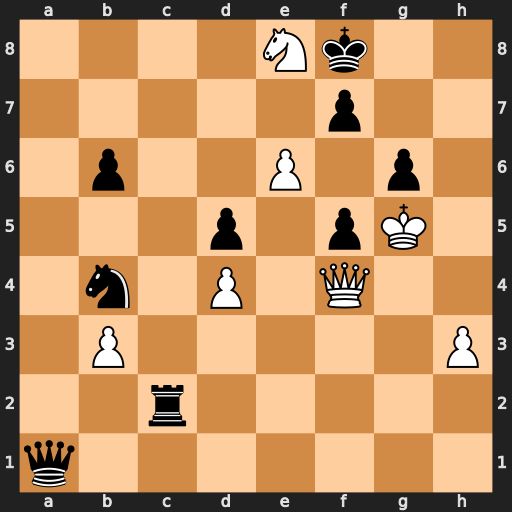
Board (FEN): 4Nk2/5p2/1p2P1p1/3p1pK1/1n1P1Q2/1P5P/2r5/q7
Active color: w
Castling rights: -
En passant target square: -
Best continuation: Kf6 fxe6 Qd6+ Kg8 Qxe6+ Kh8 Kf7 Qa7+ Kf8 Kh7 Qf6 g5 Qxg5